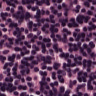
Metastatic tissue present: no